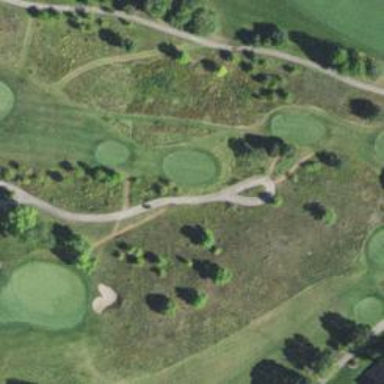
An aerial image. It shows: Footway that doubles as golf path.